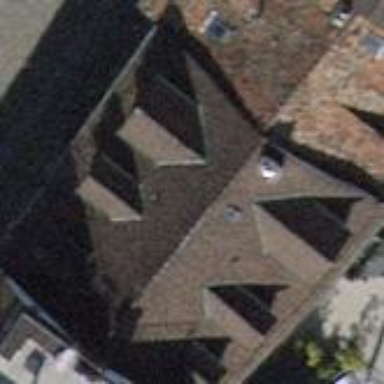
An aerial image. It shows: Building with gabled roof made of roof tiles.